Question: Xampp giving me error how to slove this error

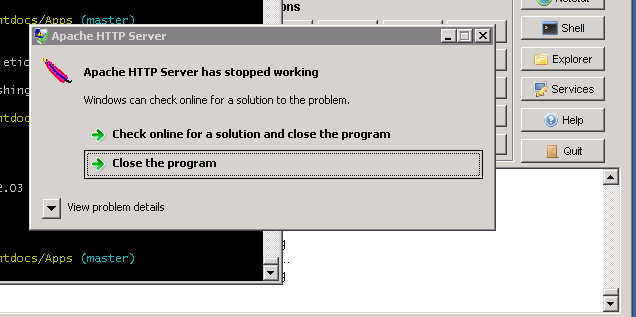
Answer: this error is solve by installing its services and on the left side its marked green tick after installing this problem is solved.
<URL>